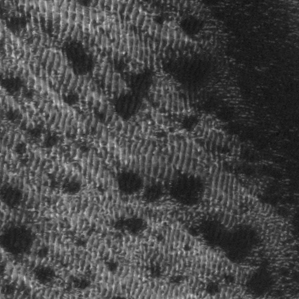
Label: frost